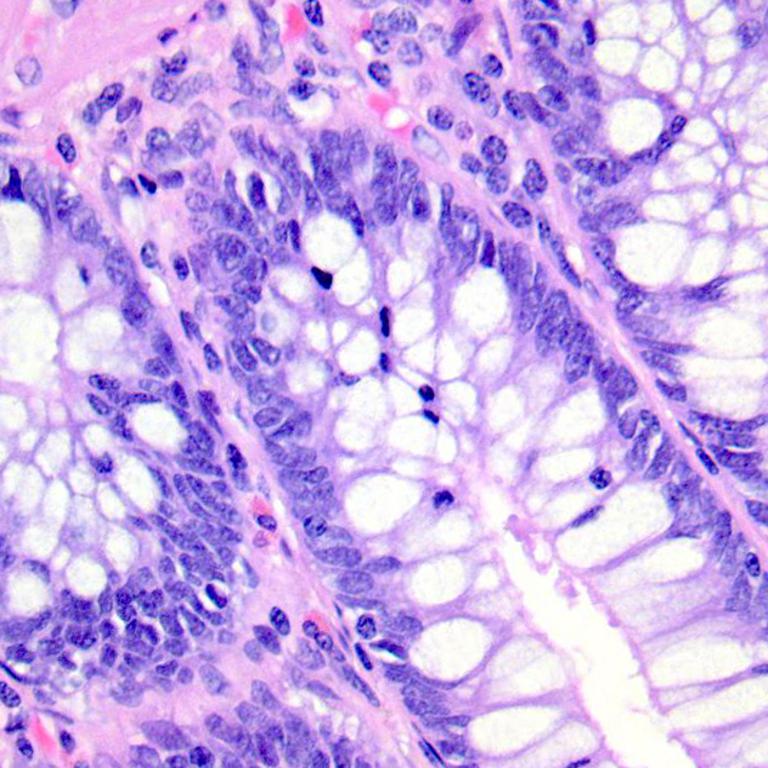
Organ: colon
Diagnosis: benign